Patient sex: F
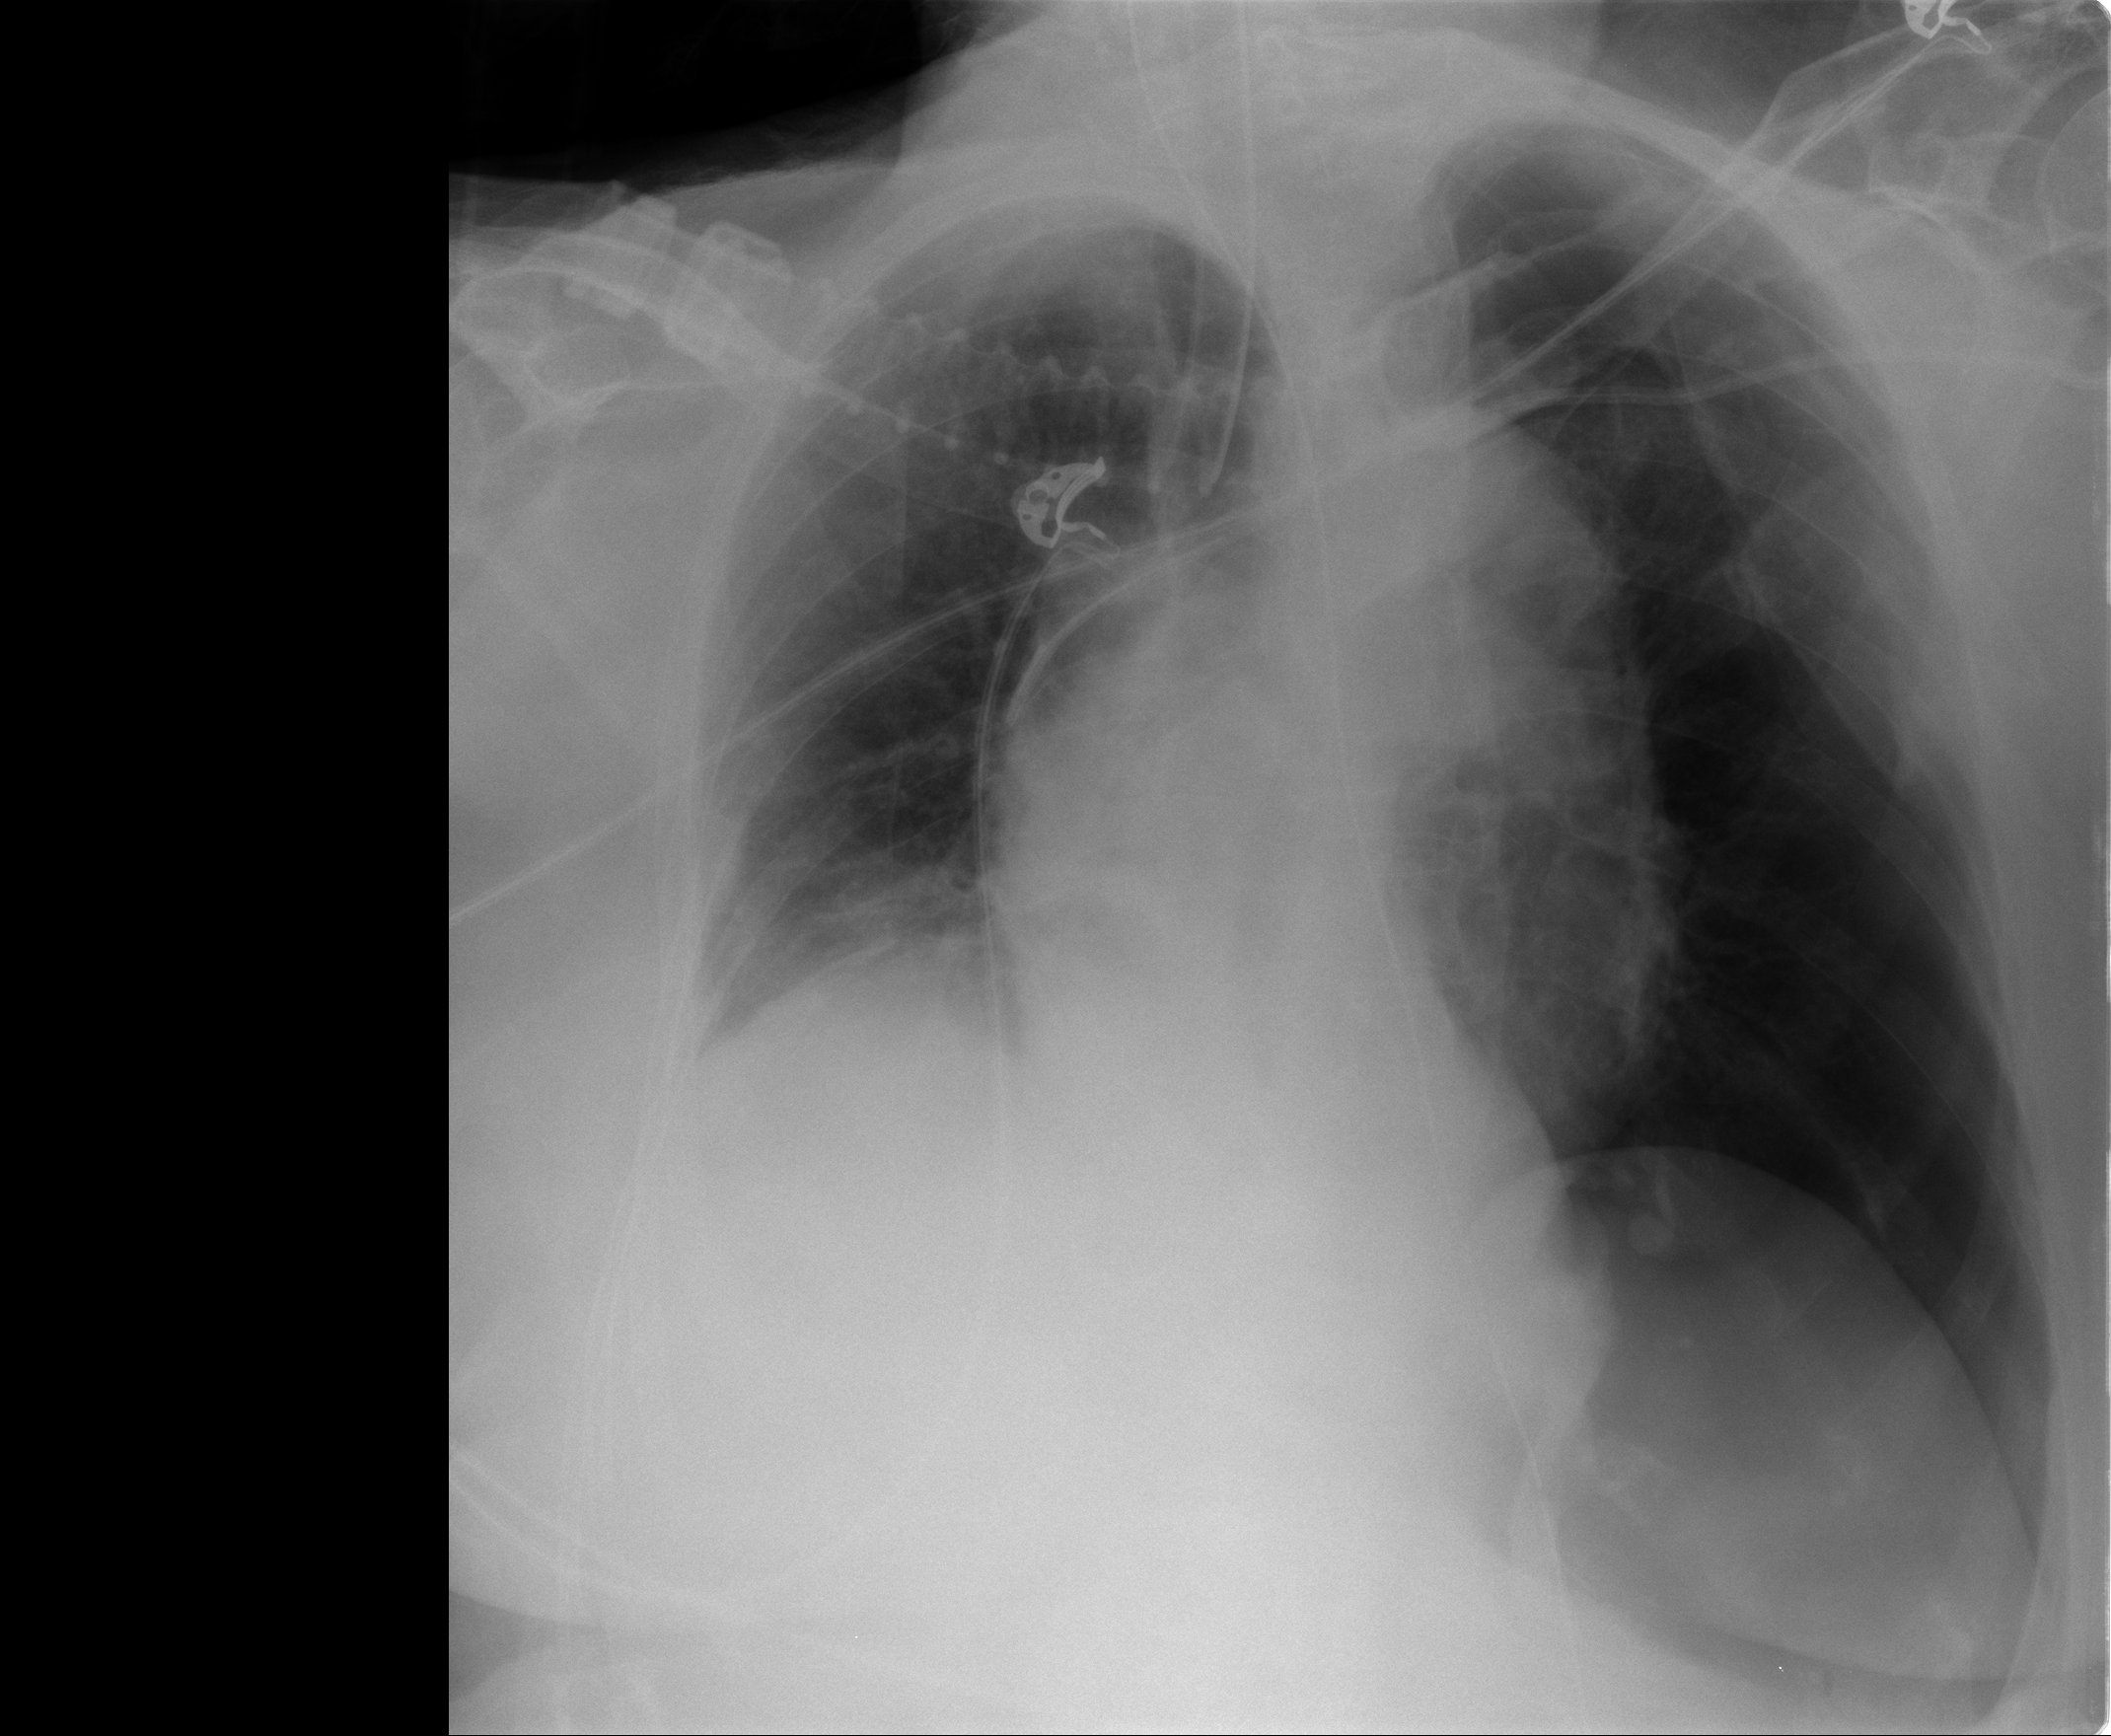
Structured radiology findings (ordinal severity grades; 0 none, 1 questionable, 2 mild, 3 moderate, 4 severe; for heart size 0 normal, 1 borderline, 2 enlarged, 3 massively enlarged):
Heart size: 0
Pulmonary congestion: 0
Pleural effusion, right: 0
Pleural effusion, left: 0
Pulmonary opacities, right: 0
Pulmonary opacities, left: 0
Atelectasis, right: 2
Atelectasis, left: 3